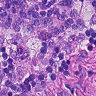
Metastatic tissue present: no